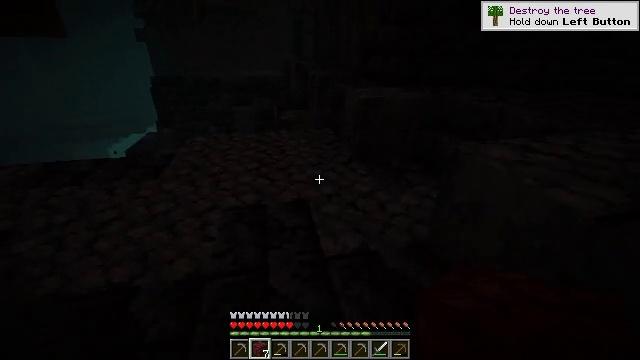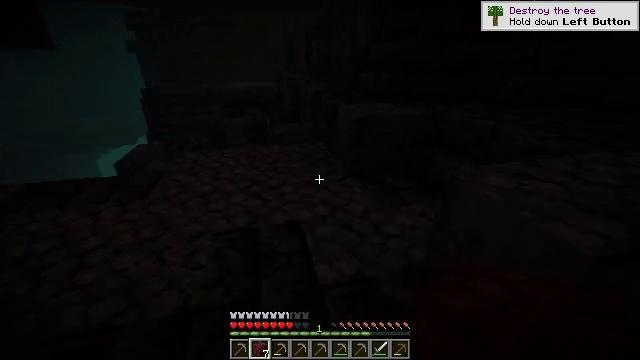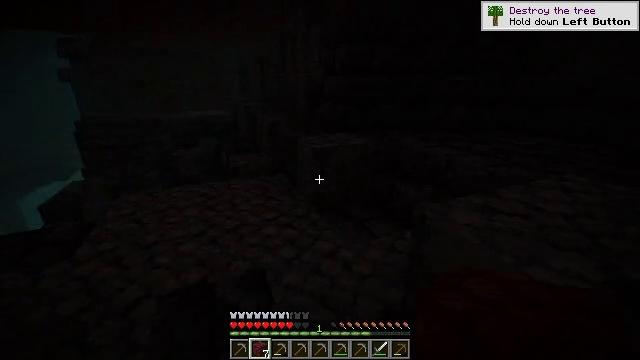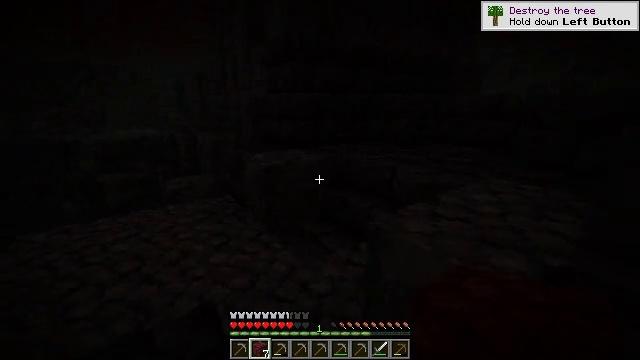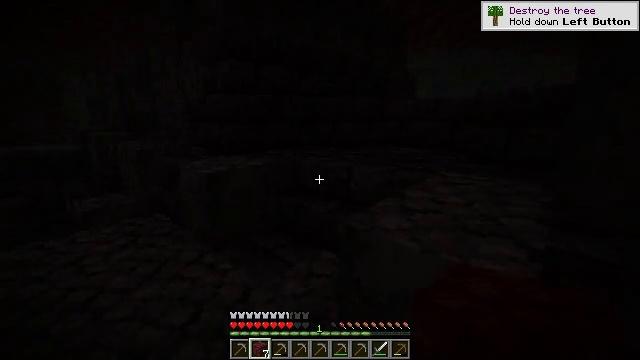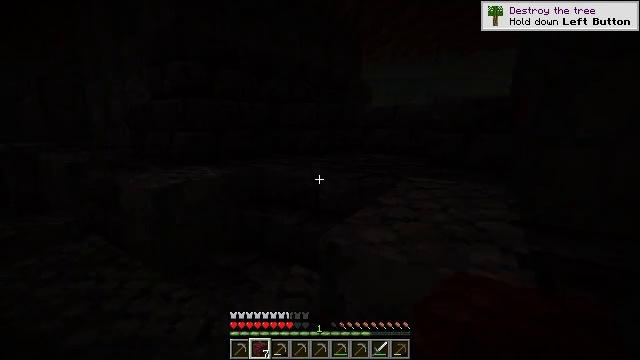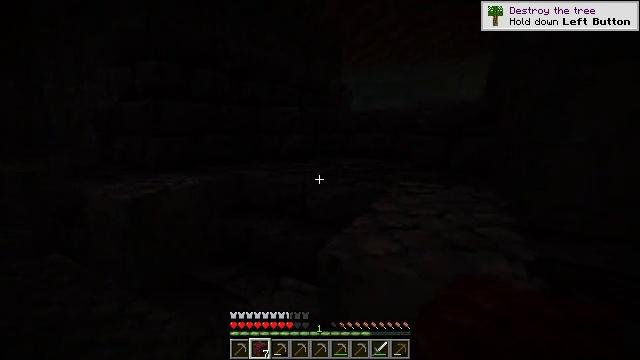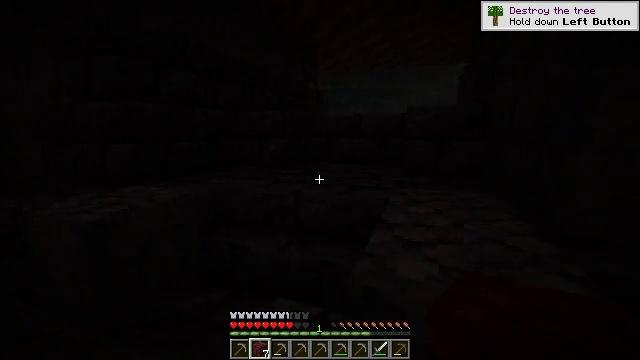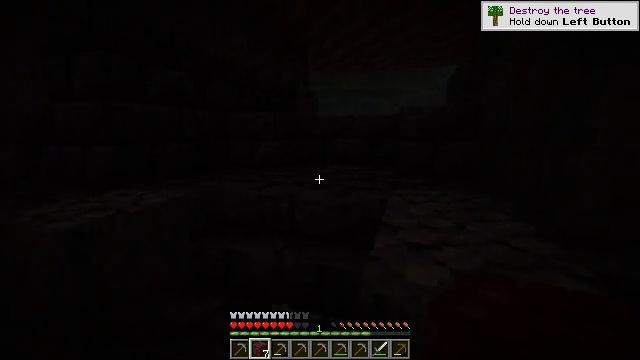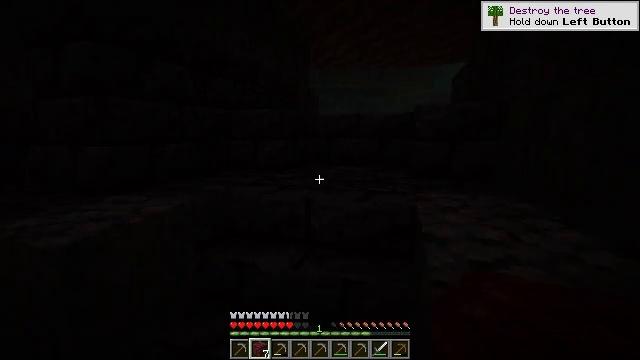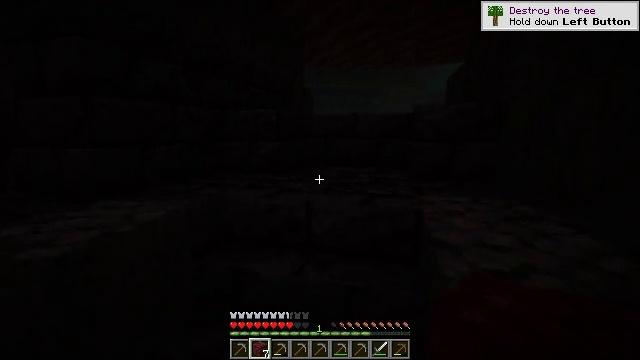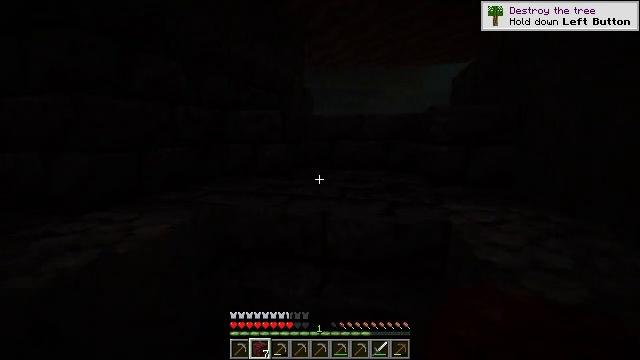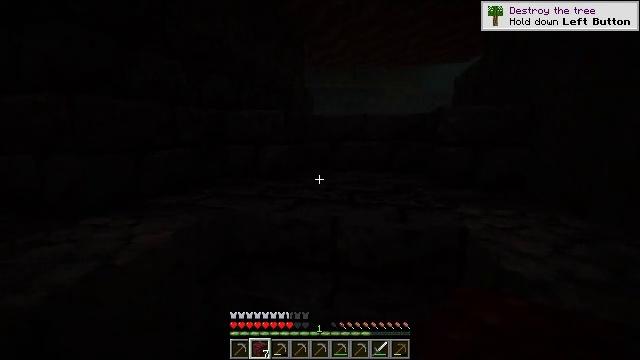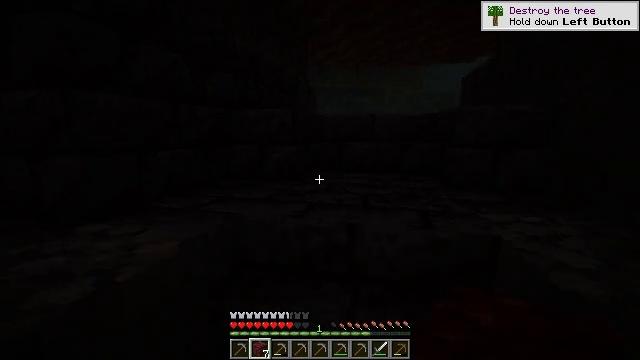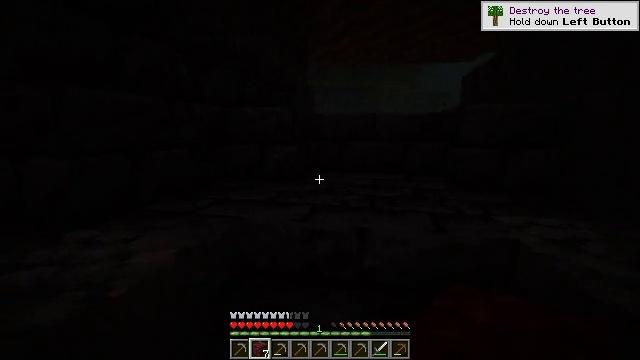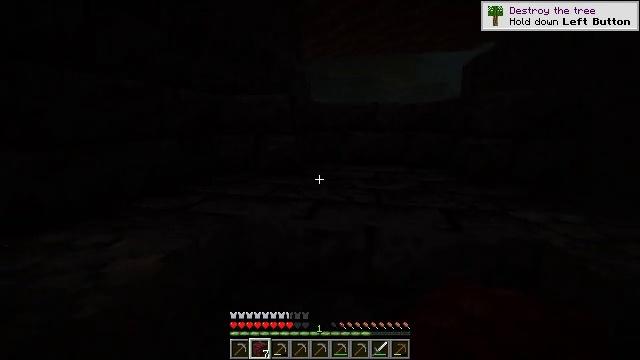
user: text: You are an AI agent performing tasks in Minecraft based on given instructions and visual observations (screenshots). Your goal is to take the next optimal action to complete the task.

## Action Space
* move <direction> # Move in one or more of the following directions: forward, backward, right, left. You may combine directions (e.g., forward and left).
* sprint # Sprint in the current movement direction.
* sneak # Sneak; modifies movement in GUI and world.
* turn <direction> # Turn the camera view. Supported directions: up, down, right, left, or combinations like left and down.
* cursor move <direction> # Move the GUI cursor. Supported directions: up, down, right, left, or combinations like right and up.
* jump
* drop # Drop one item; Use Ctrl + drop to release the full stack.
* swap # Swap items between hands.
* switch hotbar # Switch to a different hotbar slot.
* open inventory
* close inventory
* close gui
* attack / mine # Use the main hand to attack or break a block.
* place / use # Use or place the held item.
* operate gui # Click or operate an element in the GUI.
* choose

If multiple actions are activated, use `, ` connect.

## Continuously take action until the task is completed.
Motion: motion action
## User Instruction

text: Use a pickaxe to mine basalt.
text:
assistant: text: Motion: move forward, turn right and up, jump
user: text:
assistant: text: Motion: move forward, turn right and up
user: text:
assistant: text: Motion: move forward, turn right and up
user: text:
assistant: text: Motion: move forward, turn right and up
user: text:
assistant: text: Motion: move forward and move left, turn right and up
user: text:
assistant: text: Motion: move forward and move left, turn right
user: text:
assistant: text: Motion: move forward and move left, turn right and up
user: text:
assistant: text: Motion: move forward and move left, turn right
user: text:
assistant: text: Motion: move forward and move left, turn right
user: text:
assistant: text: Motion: move forward and move left, turn right
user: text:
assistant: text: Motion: move forward and move left, turn right
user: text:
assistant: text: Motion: move forward and move left
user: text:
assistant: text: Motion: move forward and move left
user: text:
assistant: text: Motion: move forward, turn right
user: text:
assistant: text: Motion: move forward, turn right and down
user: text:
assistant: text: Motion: move forward, turn right and down
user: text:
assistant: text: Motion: move forward, turn right and down
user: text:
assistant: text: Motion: move forward, turn down
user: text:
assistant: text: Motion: move forward
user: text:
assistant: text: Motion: move forward
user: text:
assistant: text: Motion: move forward, turn right
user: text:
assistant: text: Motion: move forward, turn right
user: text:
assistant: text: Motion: move forward
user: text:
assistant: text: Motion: move forward
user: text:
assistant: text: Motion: move forward
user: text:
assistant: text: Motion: move forward
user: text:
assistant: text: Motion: move forward
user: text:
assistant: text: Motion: move forward, turn down
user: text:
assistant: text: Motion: move forward, turn down
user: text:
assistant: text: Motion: move forward, turn down